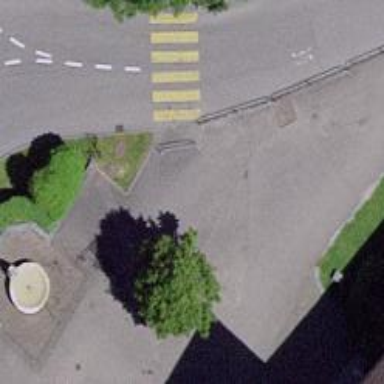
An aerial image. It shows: Cycle barrier.